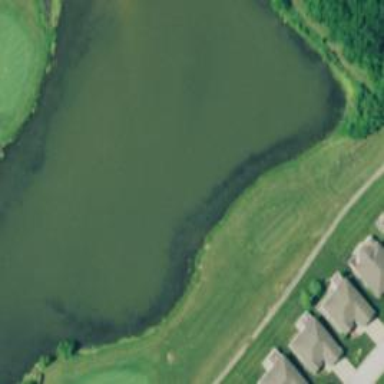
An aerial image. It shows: Water hazard in golf course. The hazard is natural water feature.